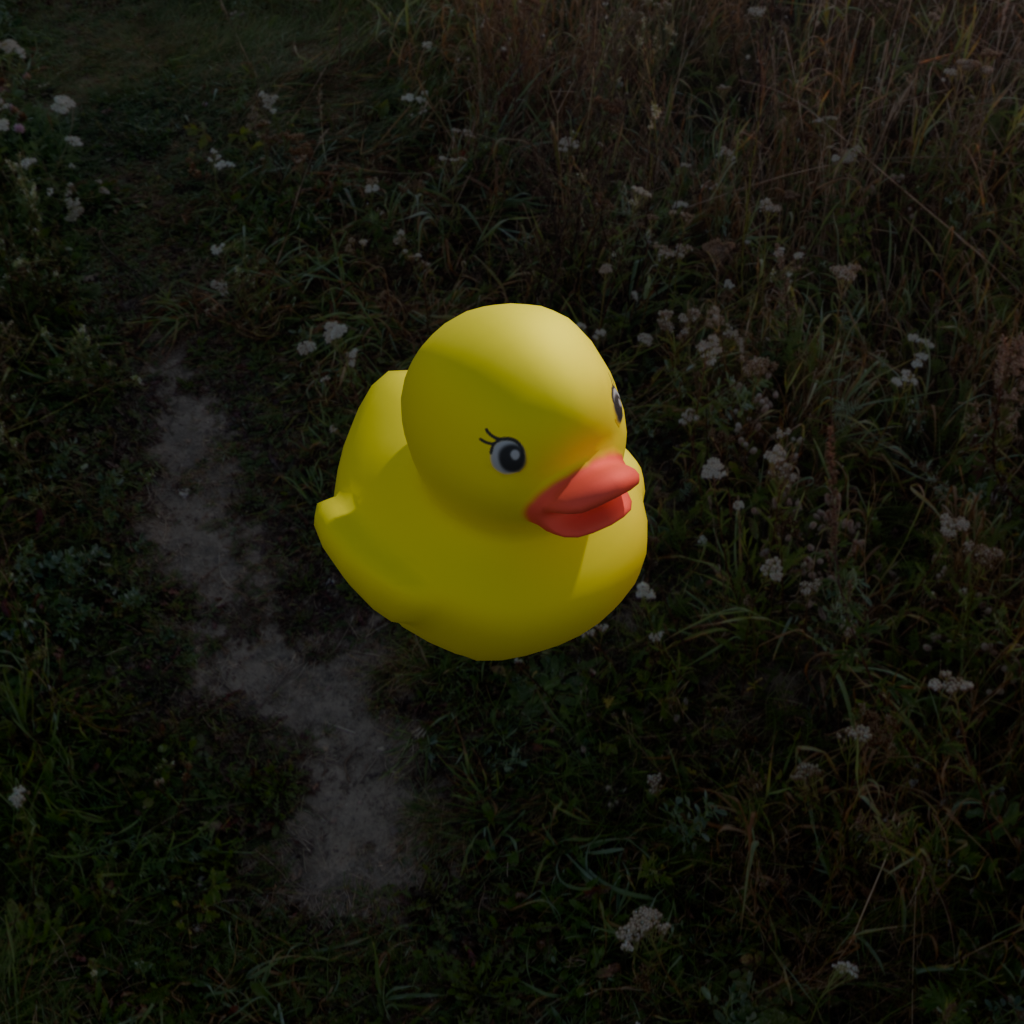
an image of a yellow rubber duck seen from <front_right> in a meadow at dawn with paths through the vegetation.